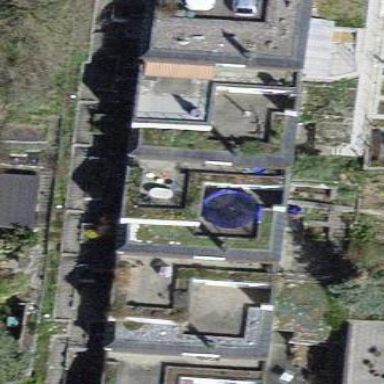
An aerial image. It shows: Flat-roofed building.